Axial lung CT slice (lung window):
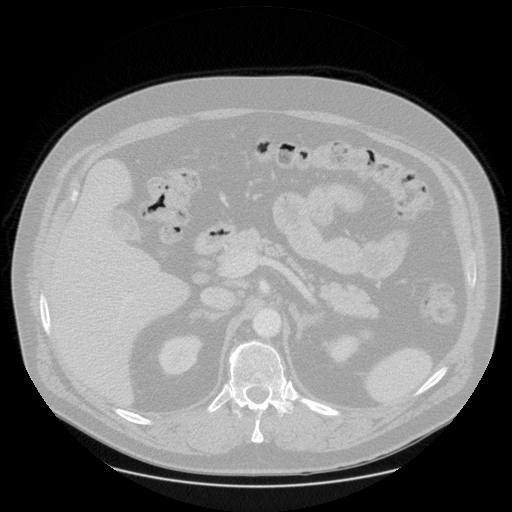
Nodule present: no